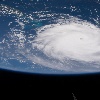
Label: cloud